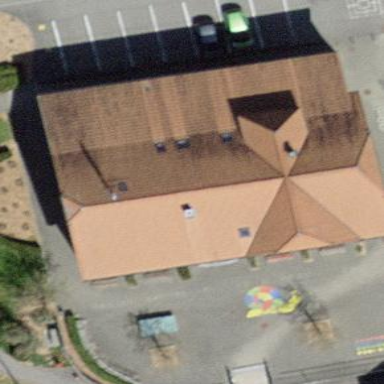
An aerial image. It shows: School building.